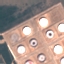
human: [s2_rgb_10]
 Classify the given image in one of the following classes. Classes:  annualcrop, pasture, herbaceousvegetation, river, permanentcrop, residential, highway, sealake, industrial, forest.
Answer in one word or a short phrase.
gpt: Industrial